Field crop: maize
Growth stage: 2
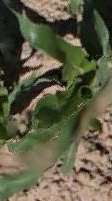
Species: maize